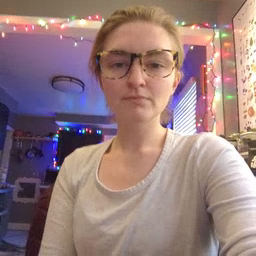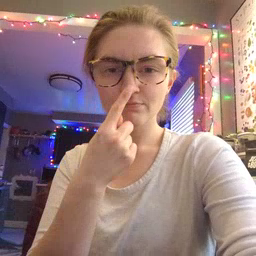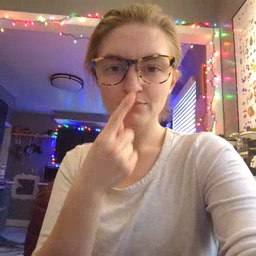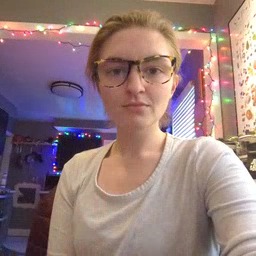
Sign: nose